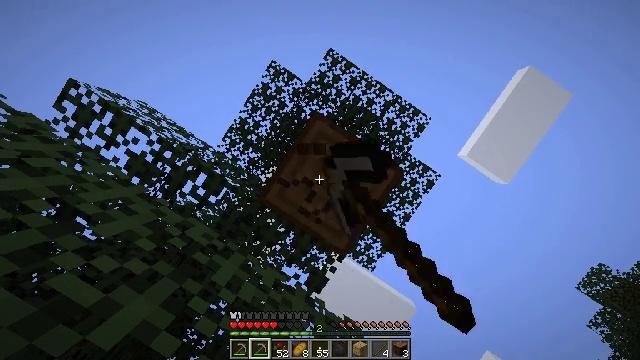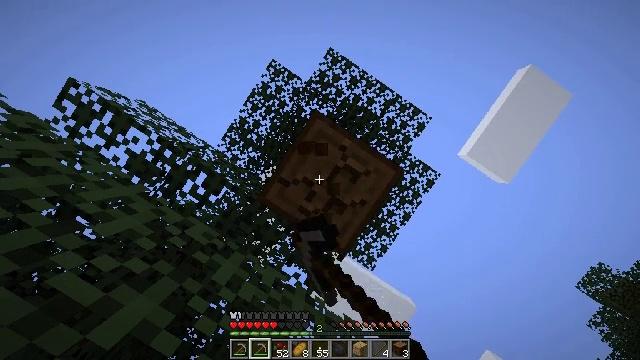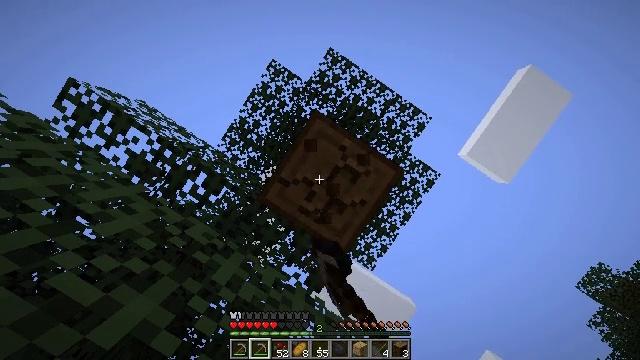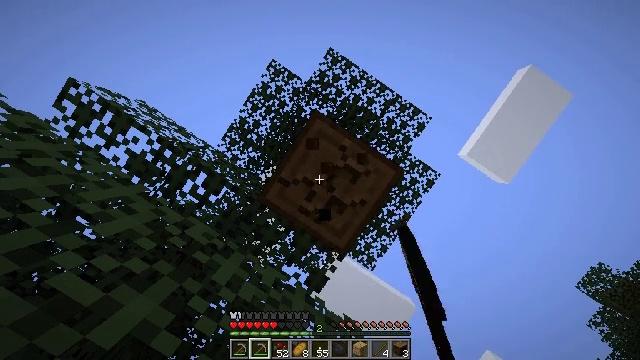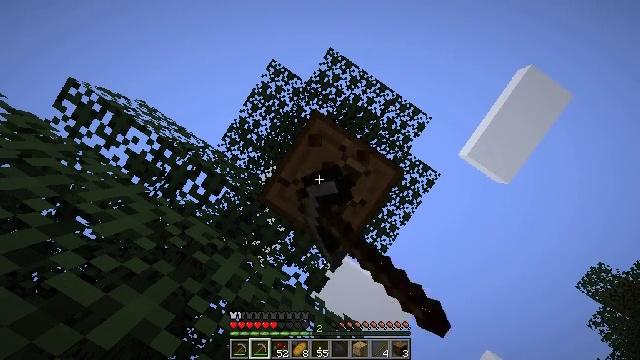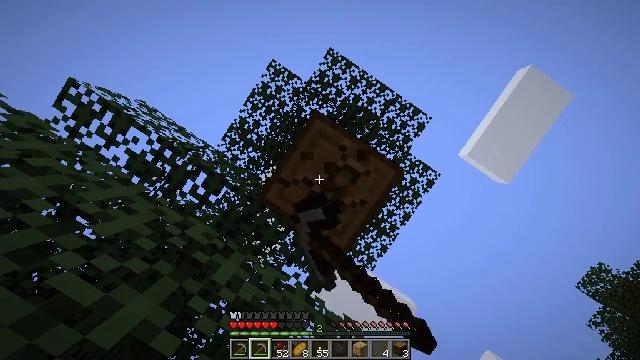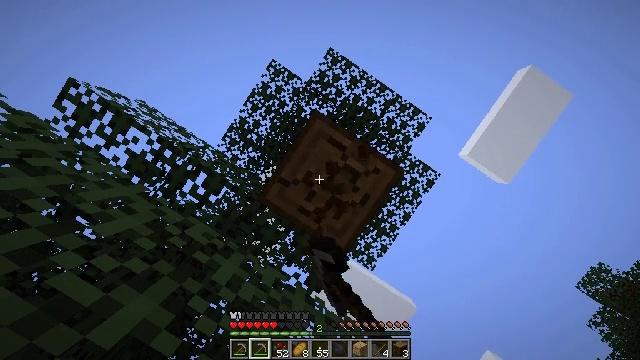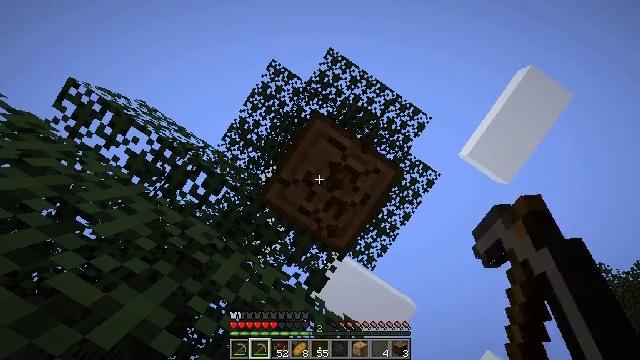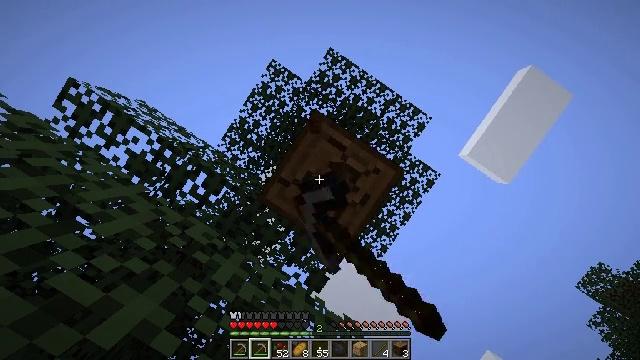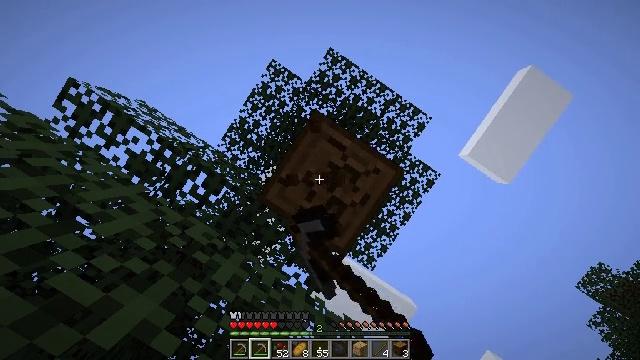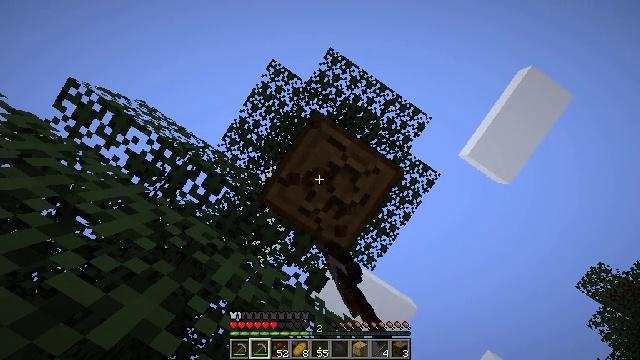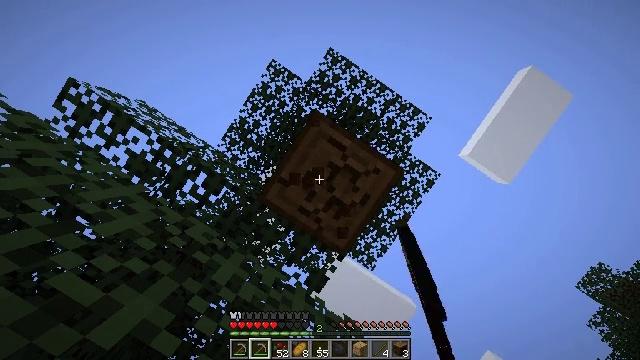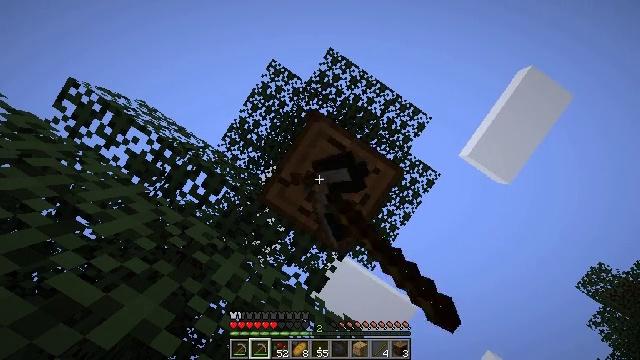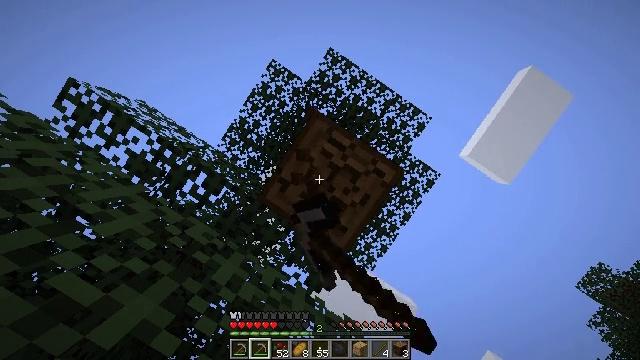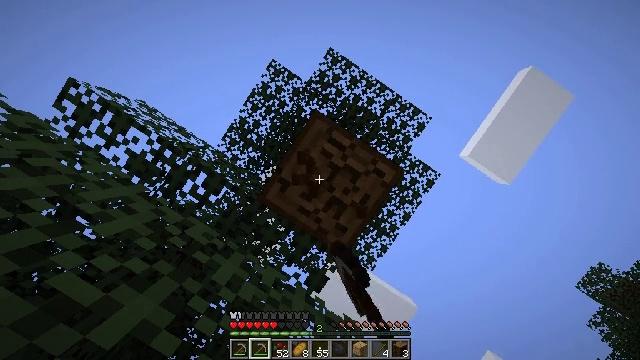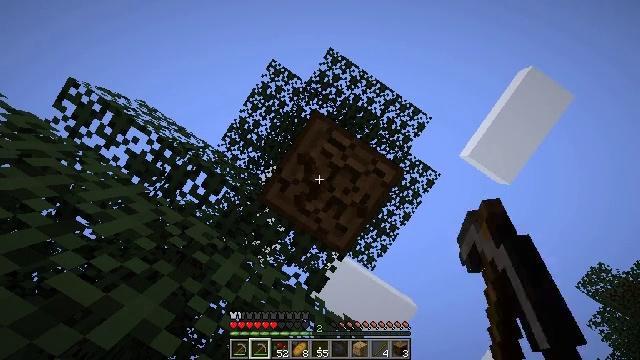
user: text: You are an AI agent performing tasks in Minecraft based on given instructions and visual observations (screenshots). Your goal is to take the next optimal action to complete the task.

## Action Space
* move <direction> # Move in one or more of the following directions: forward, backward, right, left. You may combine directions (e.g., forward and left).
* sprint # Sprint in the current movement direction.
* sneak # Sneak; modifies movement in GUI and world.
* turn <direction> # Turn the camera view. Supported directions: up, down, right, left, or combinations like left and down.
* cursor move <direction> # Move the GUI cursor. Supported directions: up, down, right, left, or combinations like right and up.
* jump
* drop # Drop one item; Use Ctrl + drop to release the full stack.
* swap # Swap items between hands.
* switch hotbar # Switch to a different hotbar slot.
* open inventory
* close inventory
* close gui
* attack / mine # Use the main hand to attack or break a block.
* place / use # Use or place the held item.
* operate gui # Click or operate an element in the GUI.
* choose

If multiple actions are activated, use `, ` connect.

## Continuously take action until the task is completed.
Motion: motion action
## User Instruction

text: Harvest the spruce log from a tree trunk.
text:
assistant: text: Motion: attack / mine
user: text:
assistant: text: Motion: attack / mine
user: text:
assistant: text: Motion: attack / mine
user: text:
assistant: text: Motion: attack / mine
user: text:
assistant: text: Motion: attack / mine
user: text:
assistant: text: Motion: attack / mine
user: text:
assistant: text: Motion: attack / mine
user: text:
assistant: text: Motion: attack / mine
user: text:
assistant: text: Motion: attack / mine
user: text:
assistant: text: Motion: attack / mine
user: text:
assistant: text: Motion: attack / mine
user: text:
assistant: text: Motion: attack / mine
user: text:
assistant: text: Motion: attack / mine
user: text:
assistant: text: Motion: attack / mine
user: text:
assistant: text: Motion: attack / mine
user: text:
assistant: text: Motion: attack / mine
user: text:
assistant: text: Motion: attack / mine
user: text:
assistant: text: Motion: attack / mine
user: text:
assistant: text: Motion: attack / mine
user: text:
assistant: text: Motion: attack / mine
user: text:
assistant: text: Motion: attack / mine
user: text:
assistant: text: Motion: attack / mine
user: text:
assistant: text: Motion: attack / mine
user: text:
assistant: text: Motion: attack / mine
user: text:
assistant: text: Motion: attack / mine
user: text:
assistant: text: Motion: attack / mine
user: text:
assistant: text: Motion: attack / mine
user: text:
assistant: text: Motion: attack / mine
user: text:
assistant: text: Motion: attack / mine
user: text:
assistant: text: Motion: attack / mine